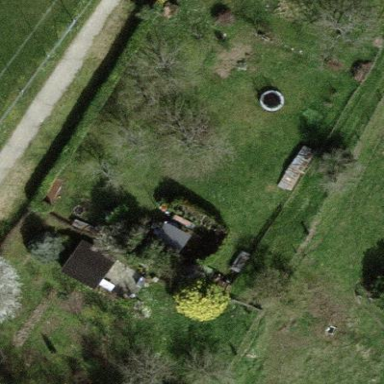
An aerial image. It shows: Garden that is leisure land.